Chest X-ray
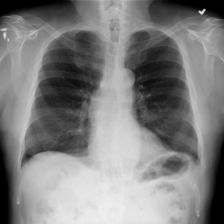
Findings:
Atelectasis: negative
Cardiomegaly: negative
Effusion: negative
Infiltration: negative
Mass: negative
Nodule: negative
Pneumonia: negative
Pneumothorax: negative
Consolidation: negative
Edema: negative
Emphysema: negative
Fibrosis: positive
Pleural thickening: negative
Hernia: negative